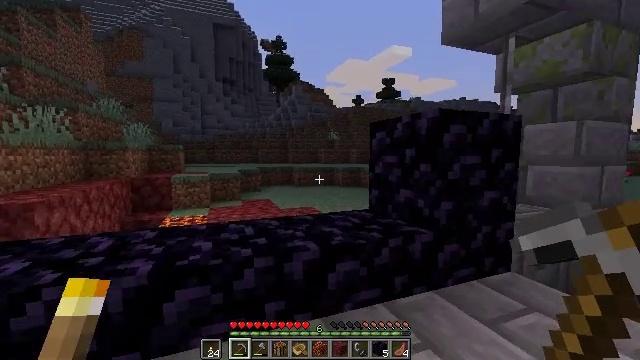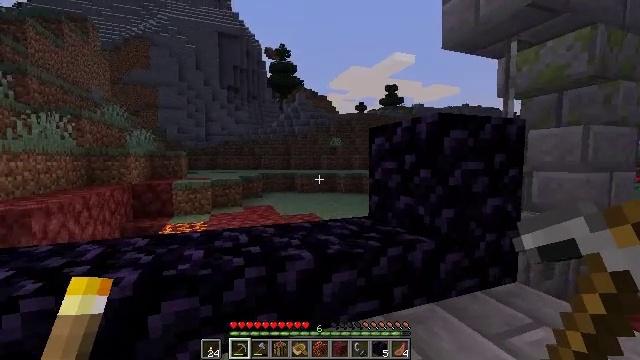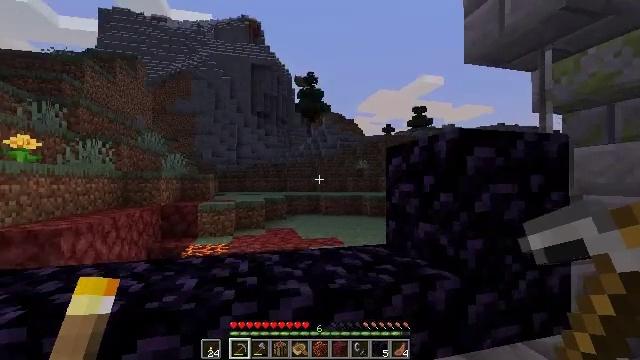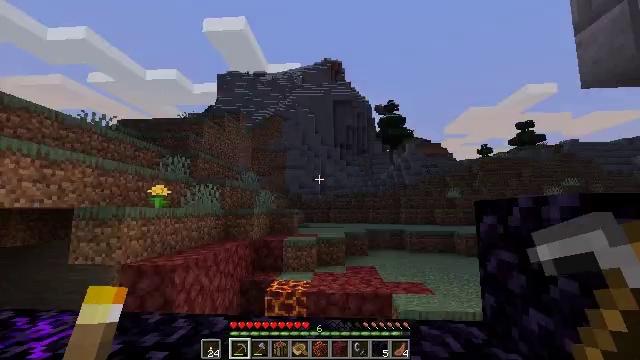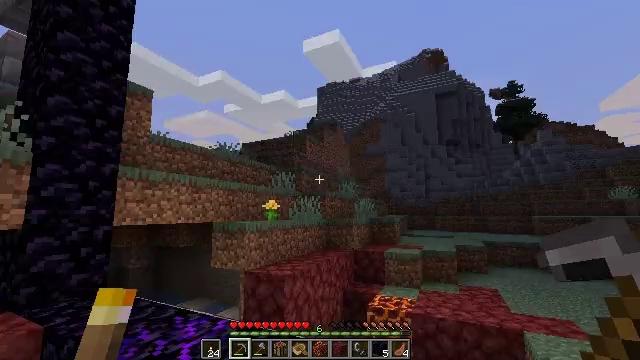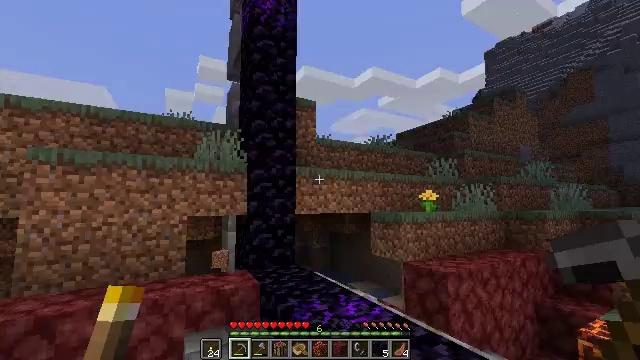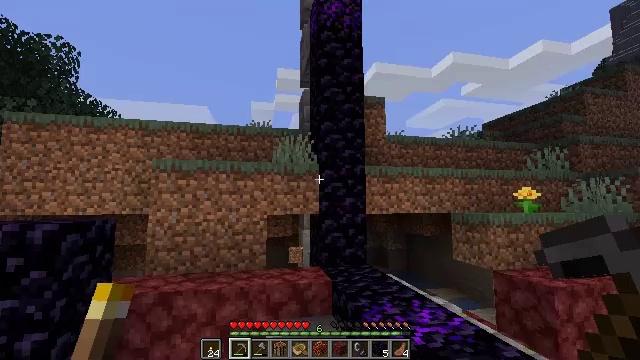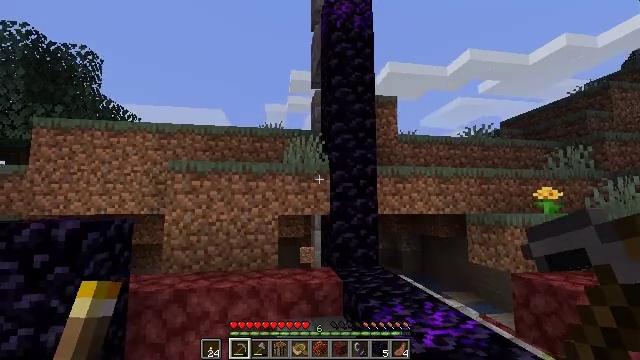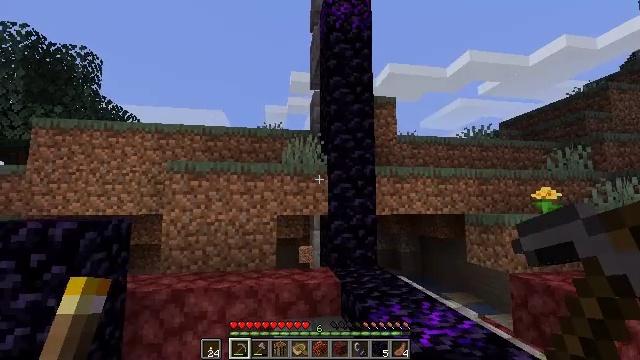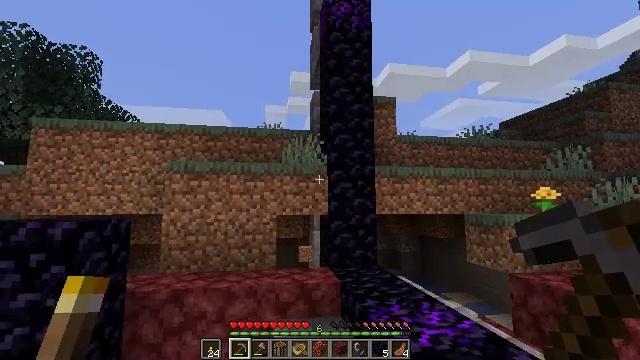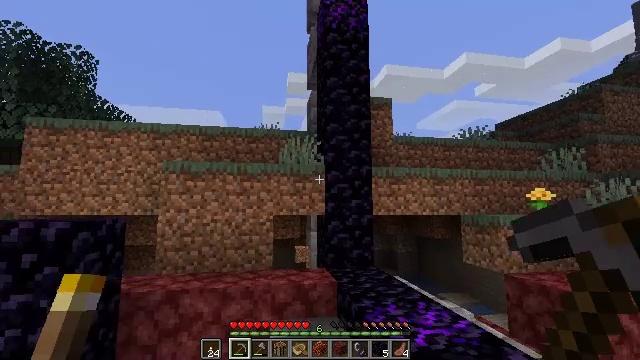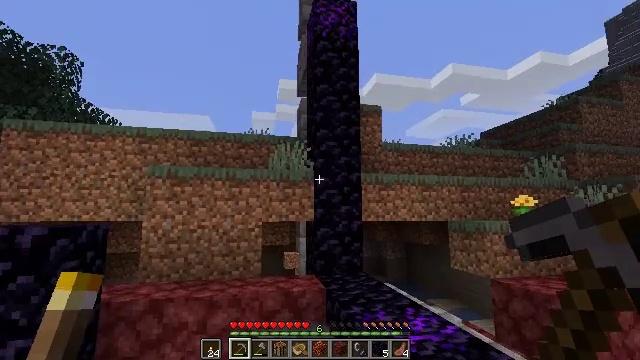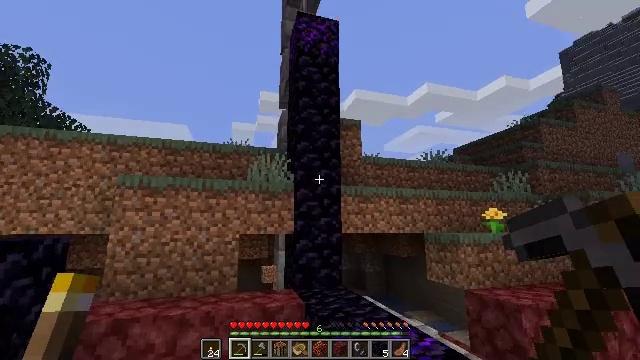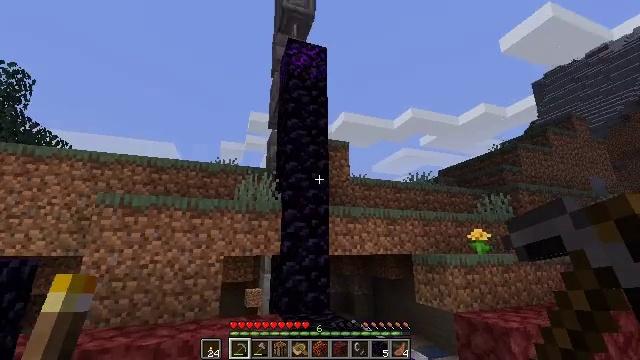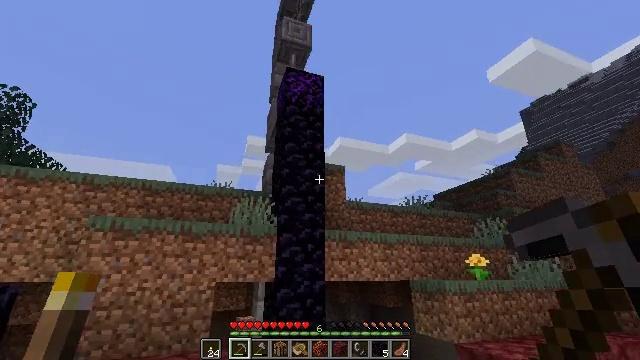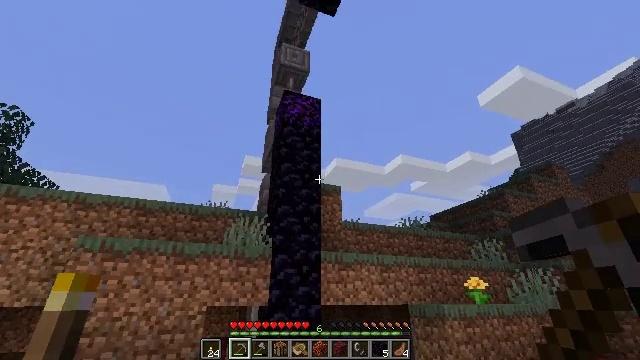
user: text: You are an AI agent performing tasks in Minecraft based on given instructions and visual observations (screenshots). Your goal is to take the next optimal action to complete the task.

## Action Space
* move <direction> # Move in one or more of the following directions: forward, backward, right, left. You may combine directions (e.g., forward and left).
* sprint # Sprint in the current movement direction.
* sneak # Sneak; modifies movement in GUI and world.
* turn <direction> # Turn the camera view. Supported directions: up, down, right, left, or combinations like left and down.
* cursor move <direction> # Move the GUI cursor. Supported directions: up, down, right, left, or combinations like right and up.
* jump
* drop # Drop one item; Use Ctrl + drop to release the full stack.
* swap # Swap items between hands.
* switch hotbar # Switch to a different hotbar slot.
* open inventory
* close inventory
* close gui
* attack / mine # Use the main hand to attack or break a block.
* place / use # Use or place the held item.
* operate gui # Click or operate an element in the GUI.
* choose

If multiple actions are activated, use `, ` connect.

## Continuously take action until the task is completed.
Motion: motion action
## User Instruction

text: Be careful while mining the magma block to avoid taking damage.
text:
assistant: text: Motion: move forward and move right, turn up
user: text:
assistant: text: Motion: move forward and move right, turn left and up
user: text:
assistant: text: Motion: move forward and move right, turn left and up
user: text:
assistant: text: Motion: move forward, turn left
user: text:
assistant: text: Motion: turn left and down
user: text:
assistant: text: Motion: turn left
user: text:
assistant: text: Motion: turn left
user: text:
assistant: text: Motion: no_op
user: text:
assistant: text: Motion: no_op
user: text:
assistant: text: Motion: no_op
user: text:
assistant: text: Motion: turn right and up
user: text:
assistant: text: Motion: turn right and up
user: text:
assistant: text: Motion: turn right and up
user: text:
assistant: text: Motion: turn up
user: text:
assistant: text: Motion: turn up
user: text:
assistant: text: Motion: no_op
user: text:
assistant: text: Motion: no_op
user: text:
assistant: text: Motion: no_op
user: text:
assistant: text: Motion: move forward and move right
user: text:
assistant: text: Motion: move forward and move right
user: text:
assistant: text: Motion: move forward and move right
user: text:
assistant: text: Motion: move forward and move right, turn left and down
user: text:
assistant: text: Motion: move right, turn left and down
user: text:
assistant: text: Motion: move right, turn left and down
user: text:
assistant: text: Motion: move right, turn left and down
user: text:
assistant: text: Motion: move right
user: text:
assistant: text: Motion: move right
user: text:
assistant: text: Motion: no_op
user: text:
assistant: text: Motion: no_op
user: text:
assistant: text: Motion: no_op